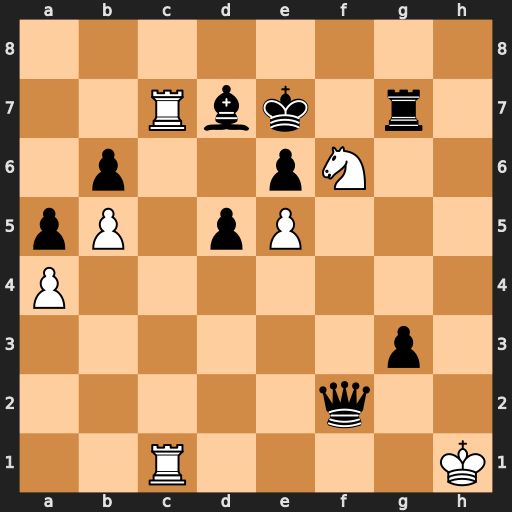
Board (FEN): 8/2Rbk1r1/1p2pN2/pP1pP3/P7/6p1/5q2/2R4K
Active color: w
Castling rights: -
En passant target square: -
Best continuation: Rxd7+ Kf8 Rc8#